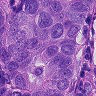
Metastatic tissue present: yes